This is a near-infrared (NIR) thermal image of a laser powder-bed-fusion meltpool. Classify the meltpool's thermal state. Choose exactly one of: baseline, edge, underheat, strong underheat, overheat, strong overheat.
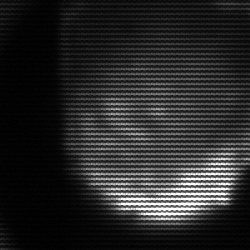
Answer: edge